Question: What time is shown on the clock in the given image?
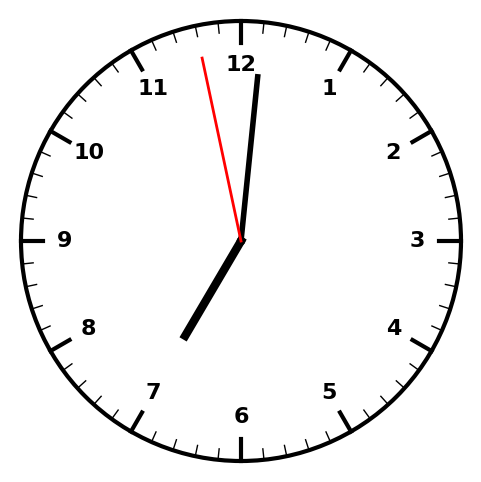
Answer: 07:00:58